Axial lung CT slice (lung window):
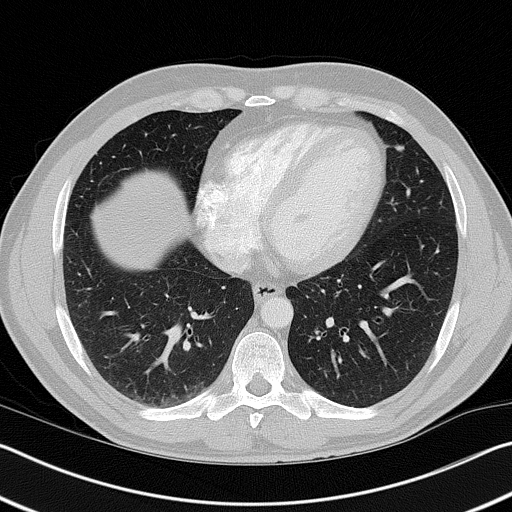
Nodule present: yes
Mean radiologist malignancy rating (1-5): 2